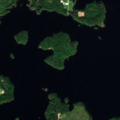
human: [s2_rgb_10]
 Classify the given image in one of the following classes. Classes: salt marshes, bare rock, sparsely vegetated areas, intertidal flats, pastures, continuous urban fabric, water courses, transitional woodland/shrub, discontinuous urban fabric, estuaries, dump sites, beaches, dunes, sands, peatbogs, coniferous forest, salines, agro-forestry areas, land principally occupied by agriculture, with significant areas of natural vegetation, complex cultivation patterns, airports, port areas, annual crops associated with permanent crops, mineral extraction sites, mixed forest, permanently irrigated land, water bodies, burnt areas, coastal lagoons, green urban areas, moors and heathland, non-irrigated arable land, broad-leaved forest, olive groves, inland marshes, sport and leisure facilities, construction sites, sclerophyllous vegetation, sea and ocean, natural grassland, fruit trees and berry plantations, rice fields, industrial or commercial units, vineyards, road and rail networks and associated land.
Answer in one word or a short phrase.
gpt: coniferous forest, mixed forest, water bodies